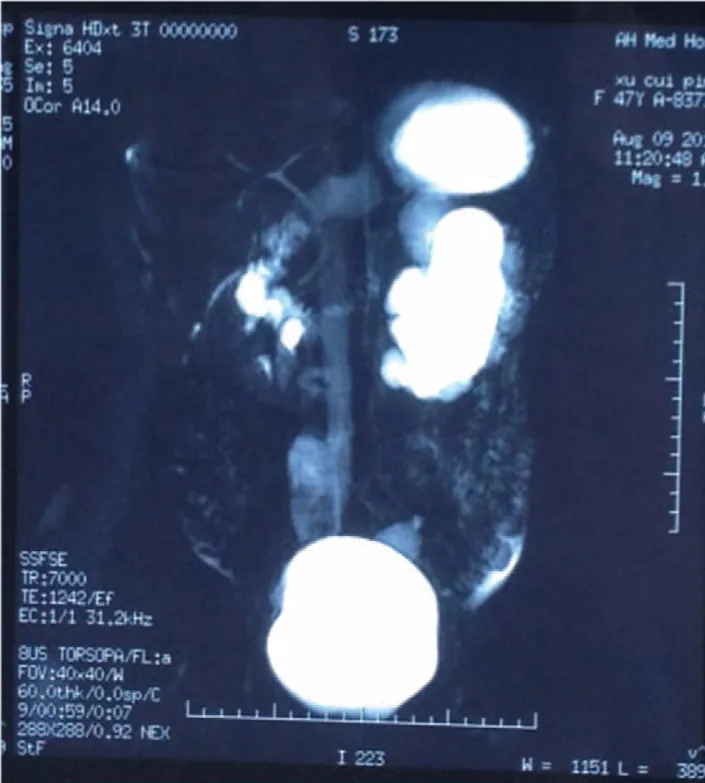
MRU. Demonstrated the left kidney is hydronephrosis and UPJO. MRI = magnetic resonance imaging, MRU = magnetic resonance urography, UPJO = ureteropelvic junction obstruction.
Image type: radiology (mri)